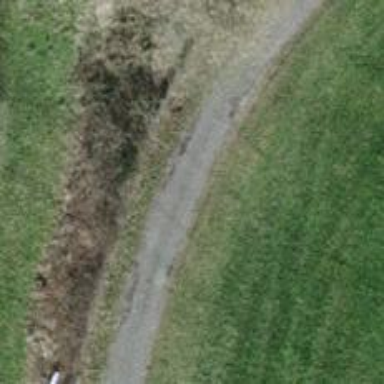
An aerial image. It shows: Well-maintained track road of grade 1.